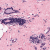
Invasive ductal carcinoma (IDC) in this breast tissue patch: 0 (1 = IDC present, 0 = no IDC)